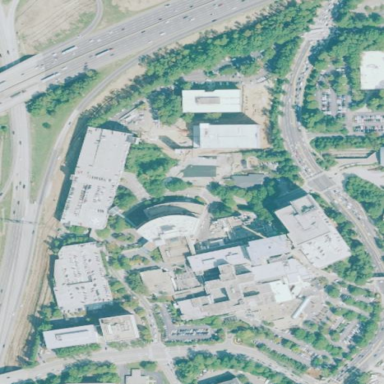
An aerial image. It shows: Healthcare facility identified as hospital.